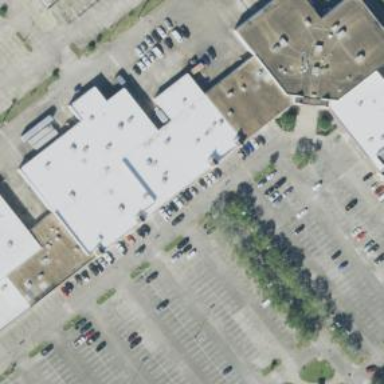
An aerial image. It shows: Retail building.